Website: macys
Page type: delivery-shipping
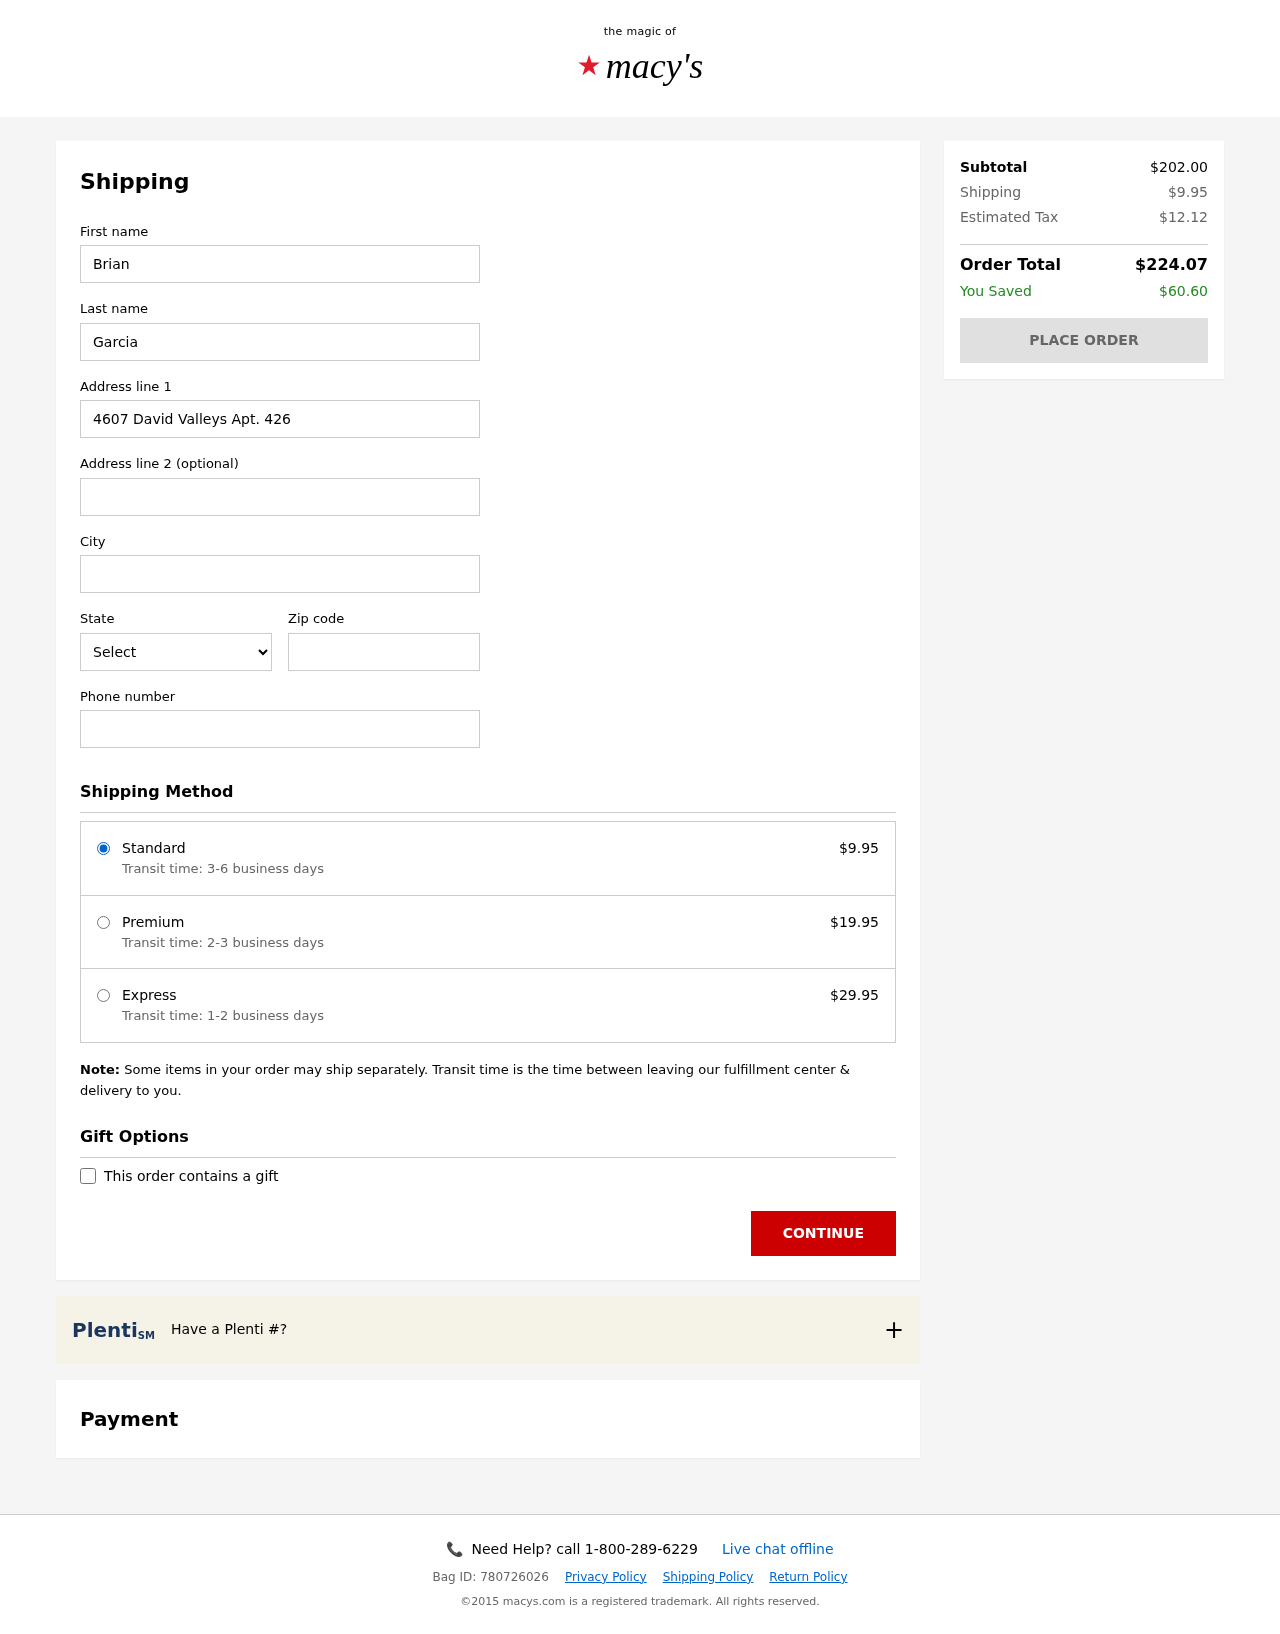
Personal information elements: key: PII_CITY
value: North Heidi
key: PII_FIRSTNAME
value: Brian
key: PII_LASTNAME
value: Garcia
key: PII_PHONE
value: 3425612620
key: PII_POSTCODE
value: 07692
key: PII_STATE_ABBR
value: MO
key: PII_STREET
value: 4607 David Valleys Apt. 426
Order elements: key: ORDER_SHIPPING_COST
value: $9.95
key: ORDER_SHIPPING_PREMIUM
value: $19.95
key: ORDER_SHIPPING_EXPRESS
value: $29.95
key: ORDER_SUBTOTAL
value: $202.00
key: ORDER_TAX
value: $12.12
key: ORDER_TOTAL
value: $224.07
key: ORDER_SAVINGS
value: $60.60